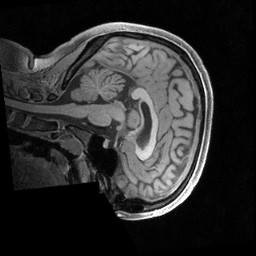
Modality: T1w
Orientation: sagittal
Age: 19
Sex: female
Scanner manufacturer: siemens
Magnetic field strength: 3 T
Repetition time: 2.4 s
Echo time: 0.00231 s